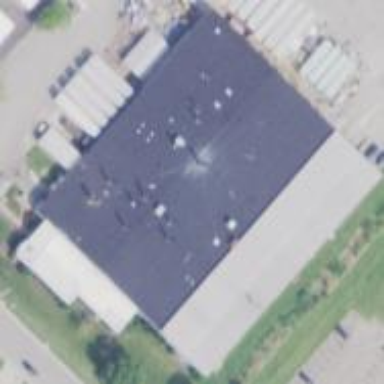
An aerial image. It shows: Warehouse.